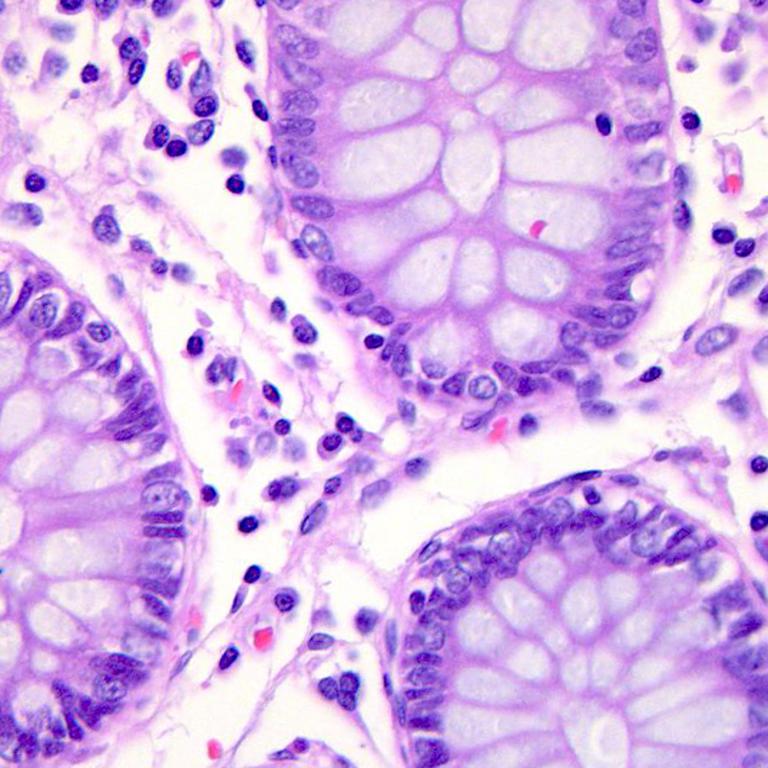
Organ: colon
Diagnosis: benign